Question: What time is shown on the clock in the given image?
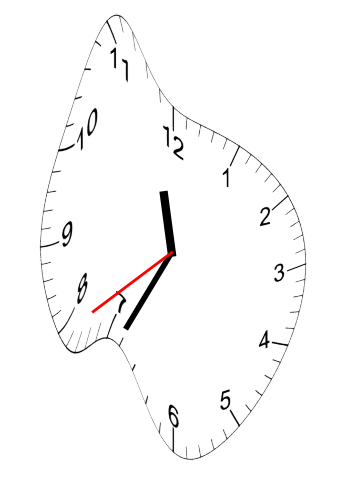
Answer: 11:34:39